Field crop: maize
Growth stage: 2
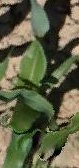
Species: maize